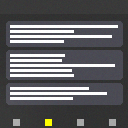
Screen state: on